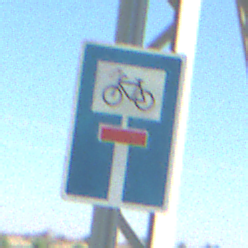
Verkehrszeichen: SackgasseRadverkehrDurchlaessig
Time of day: MorningAfternoon
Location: Outdoor (Special)
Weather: Clear
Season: NotSpecified
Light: Natural